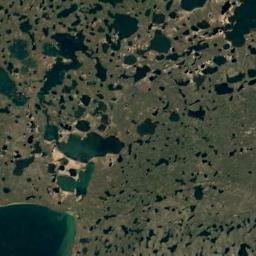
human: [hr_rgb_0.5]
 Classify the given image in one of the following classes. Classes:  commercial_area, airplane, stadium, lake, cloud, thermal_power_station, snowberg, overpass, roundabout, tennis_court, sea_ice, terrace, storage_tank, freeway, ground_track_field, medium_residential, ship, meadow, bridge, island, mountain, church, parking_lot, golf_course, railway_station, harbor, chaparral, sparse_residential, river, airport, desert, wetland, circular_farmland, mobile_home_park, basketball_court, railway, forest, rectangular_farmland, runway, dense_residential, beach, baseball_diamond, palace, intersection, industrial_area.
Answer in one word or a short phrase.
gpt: wetland